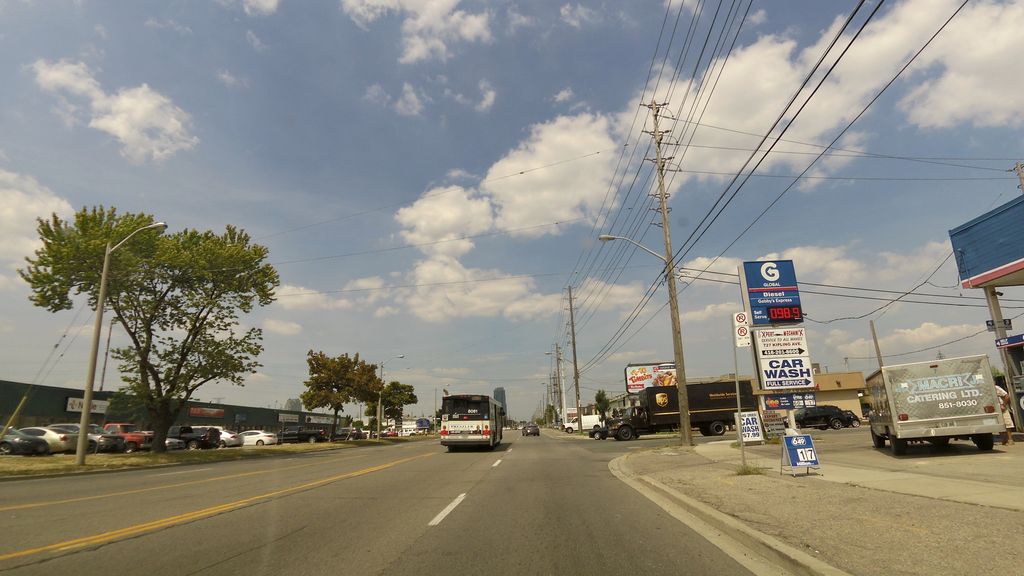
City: toronto